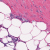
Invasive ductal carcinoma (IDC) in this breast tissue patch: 0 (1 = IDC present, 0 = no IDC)